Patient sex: F
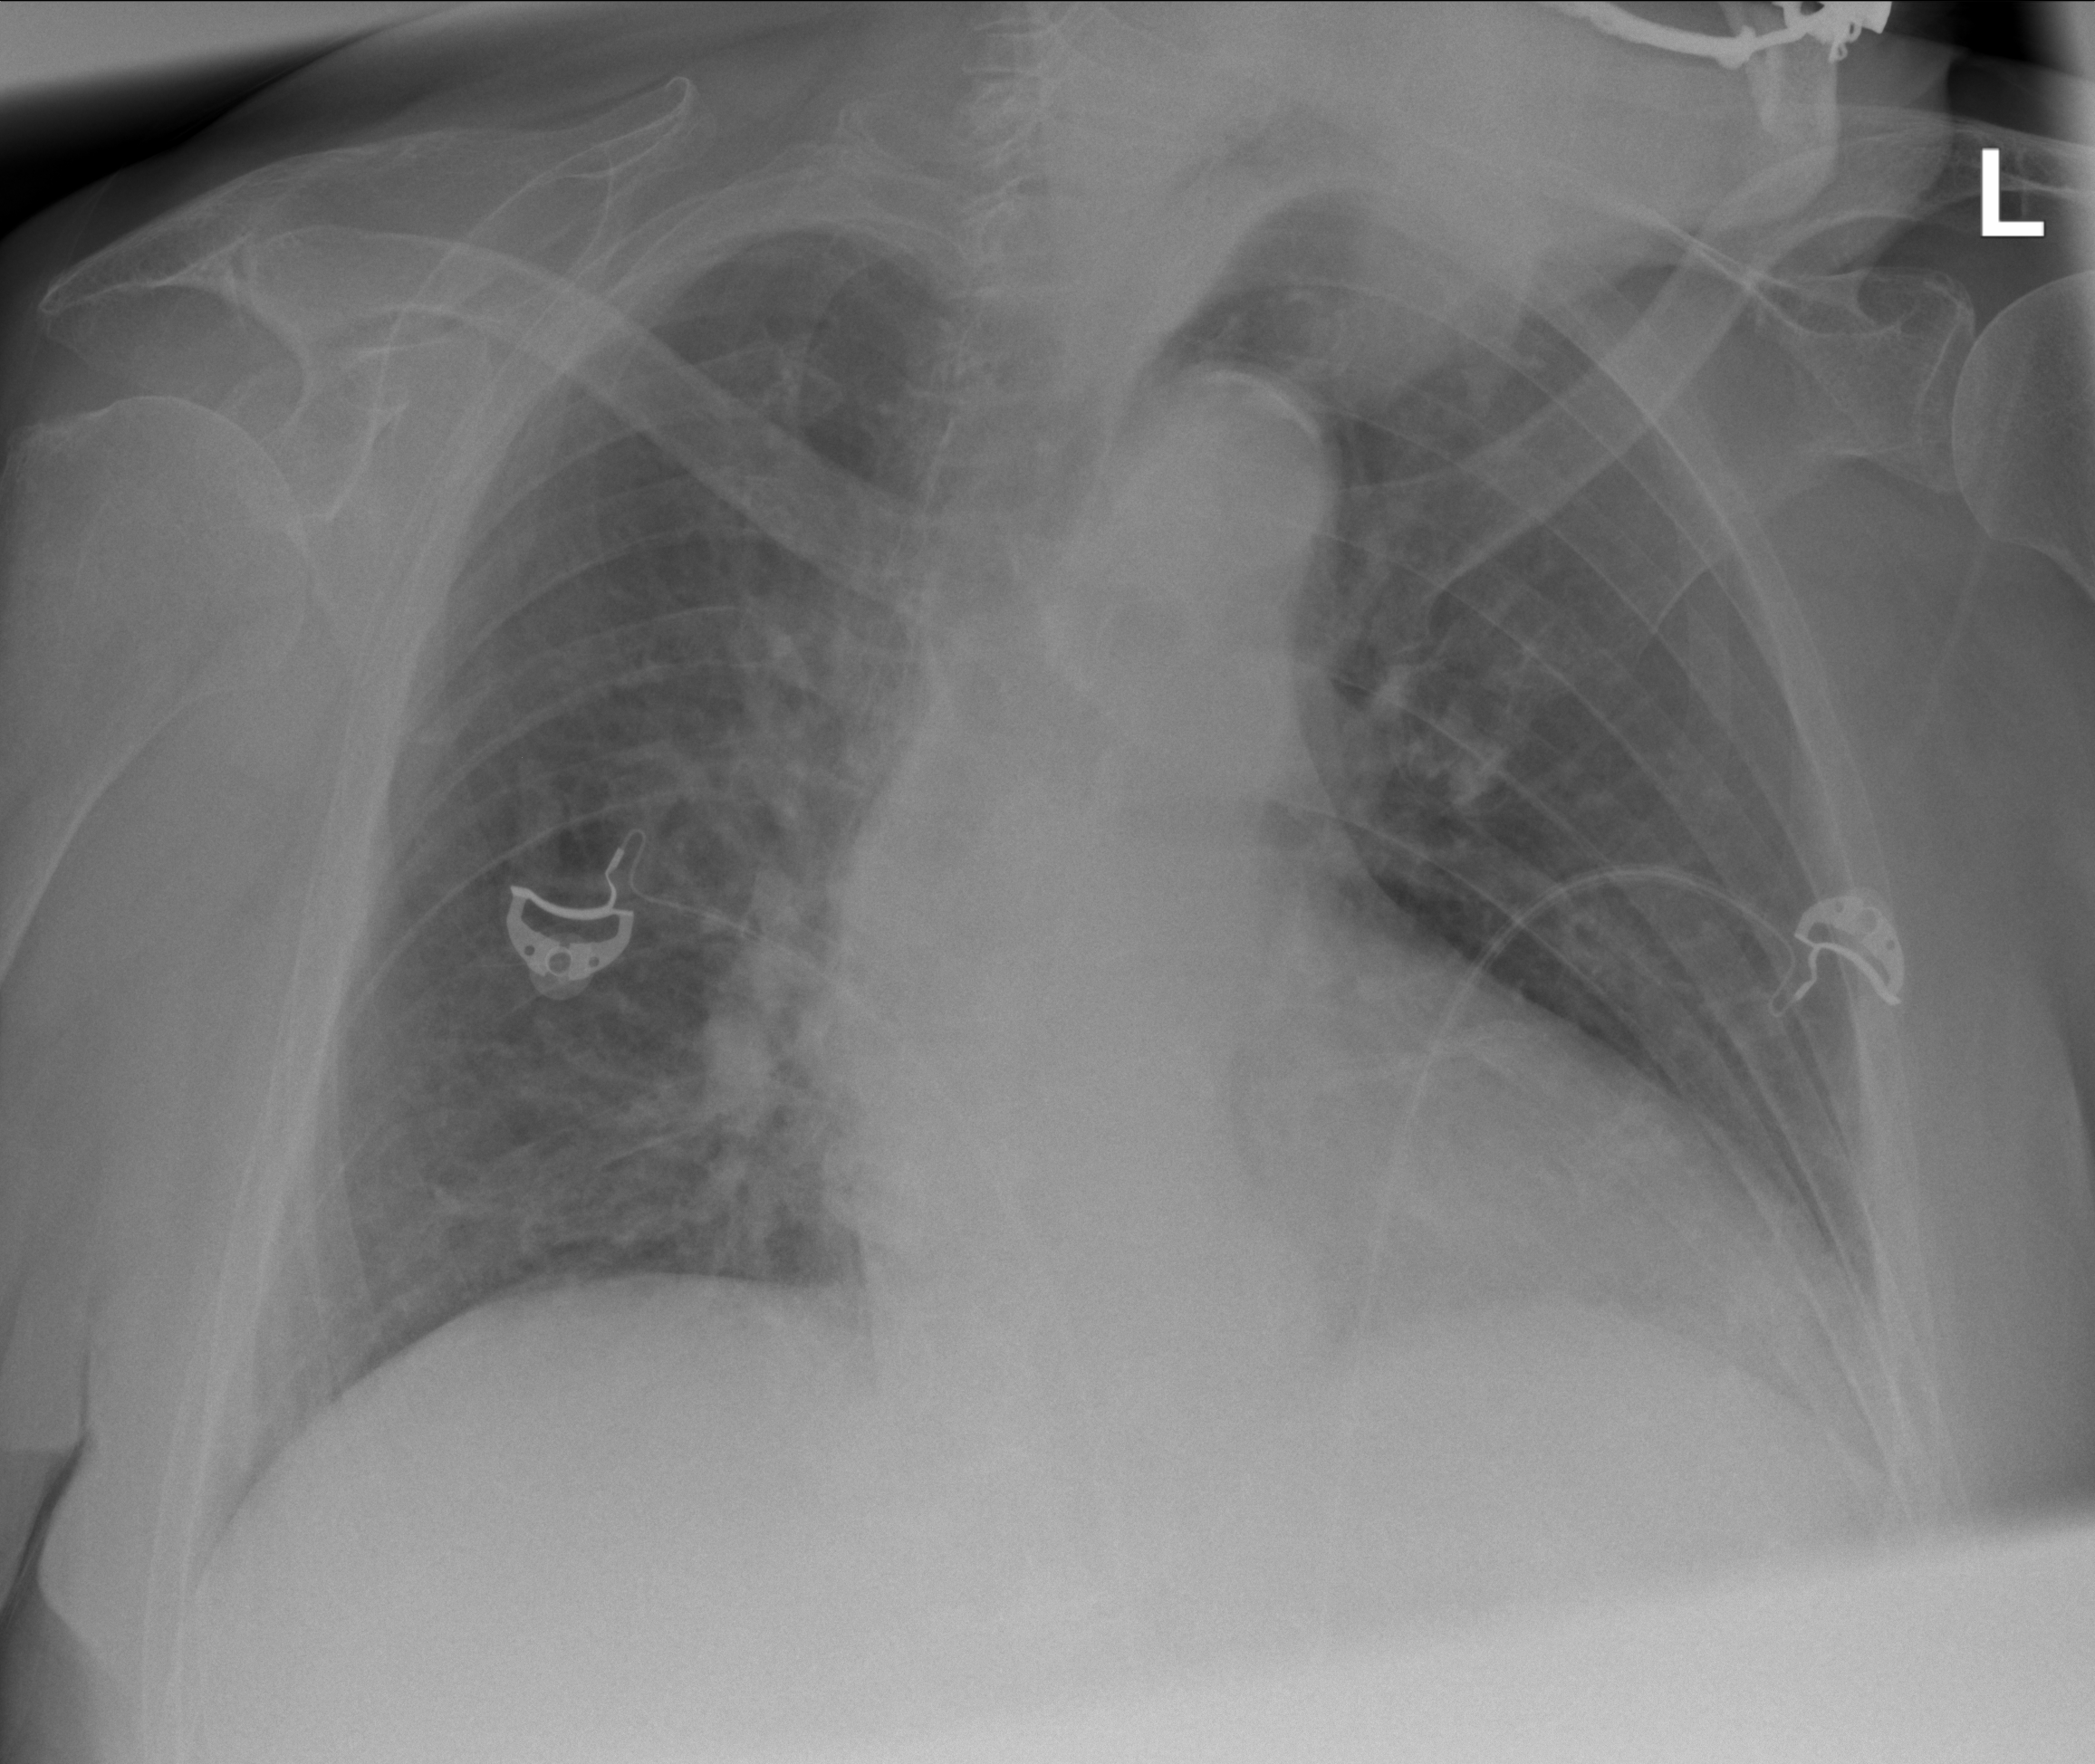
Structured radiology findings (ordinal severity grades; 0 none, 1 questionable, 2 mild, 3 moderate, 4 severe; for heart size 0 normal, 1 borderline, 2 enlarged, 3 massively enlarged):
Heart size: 1
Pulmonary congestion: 0
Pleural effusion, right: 0
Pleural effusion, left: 0
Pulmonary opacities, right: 2
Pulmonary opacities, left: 0
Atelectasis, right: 0
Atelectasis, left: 0